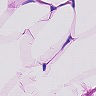
Metastatic tissue present: no